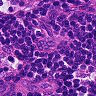
Metastatic tissue present: no